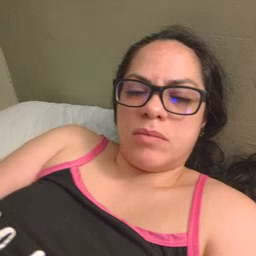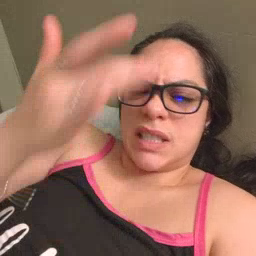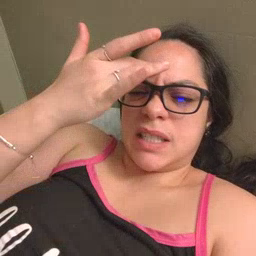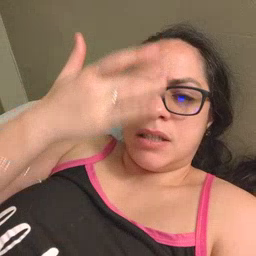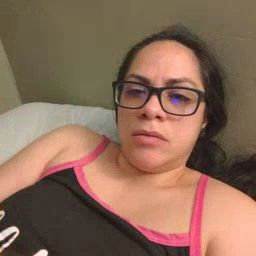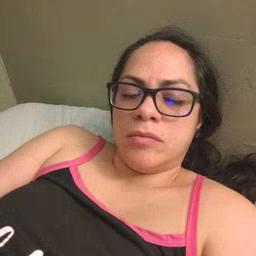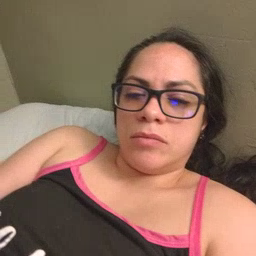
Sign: sick